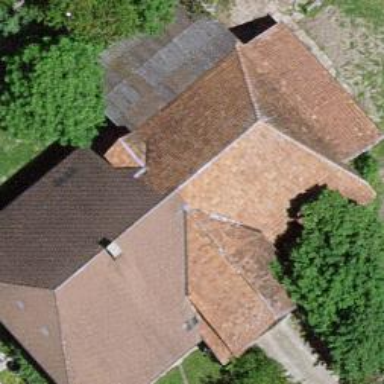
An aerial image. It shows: Farm building.